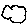
Label: cloud